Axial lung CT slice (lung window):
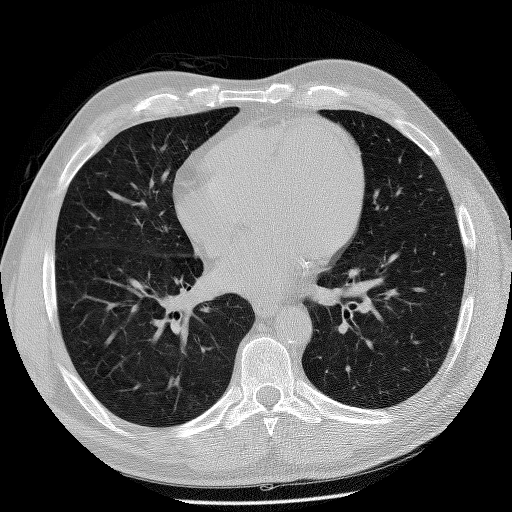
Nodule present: no